Question: I have an iOS app that I have enabled Catalyst for. One function in the app opens a new window. By default, this window opens very large but I need a way to make it smaller by default. I know you can set 'windowScene.sizeRestrictions?.minimumSize' and '.maximumSize', but that then limits the window to my preferred size. I'd like to make it so the window opens a certain size, say '500x800' by default, but can be expanded by the user to whatever they want.
I have tried 'window?.frame = CGRect(origin: .zero, size: CGSize(width: 500, height: 800))' in the 'SceneDelegate', but it has no effect.
Visual example:

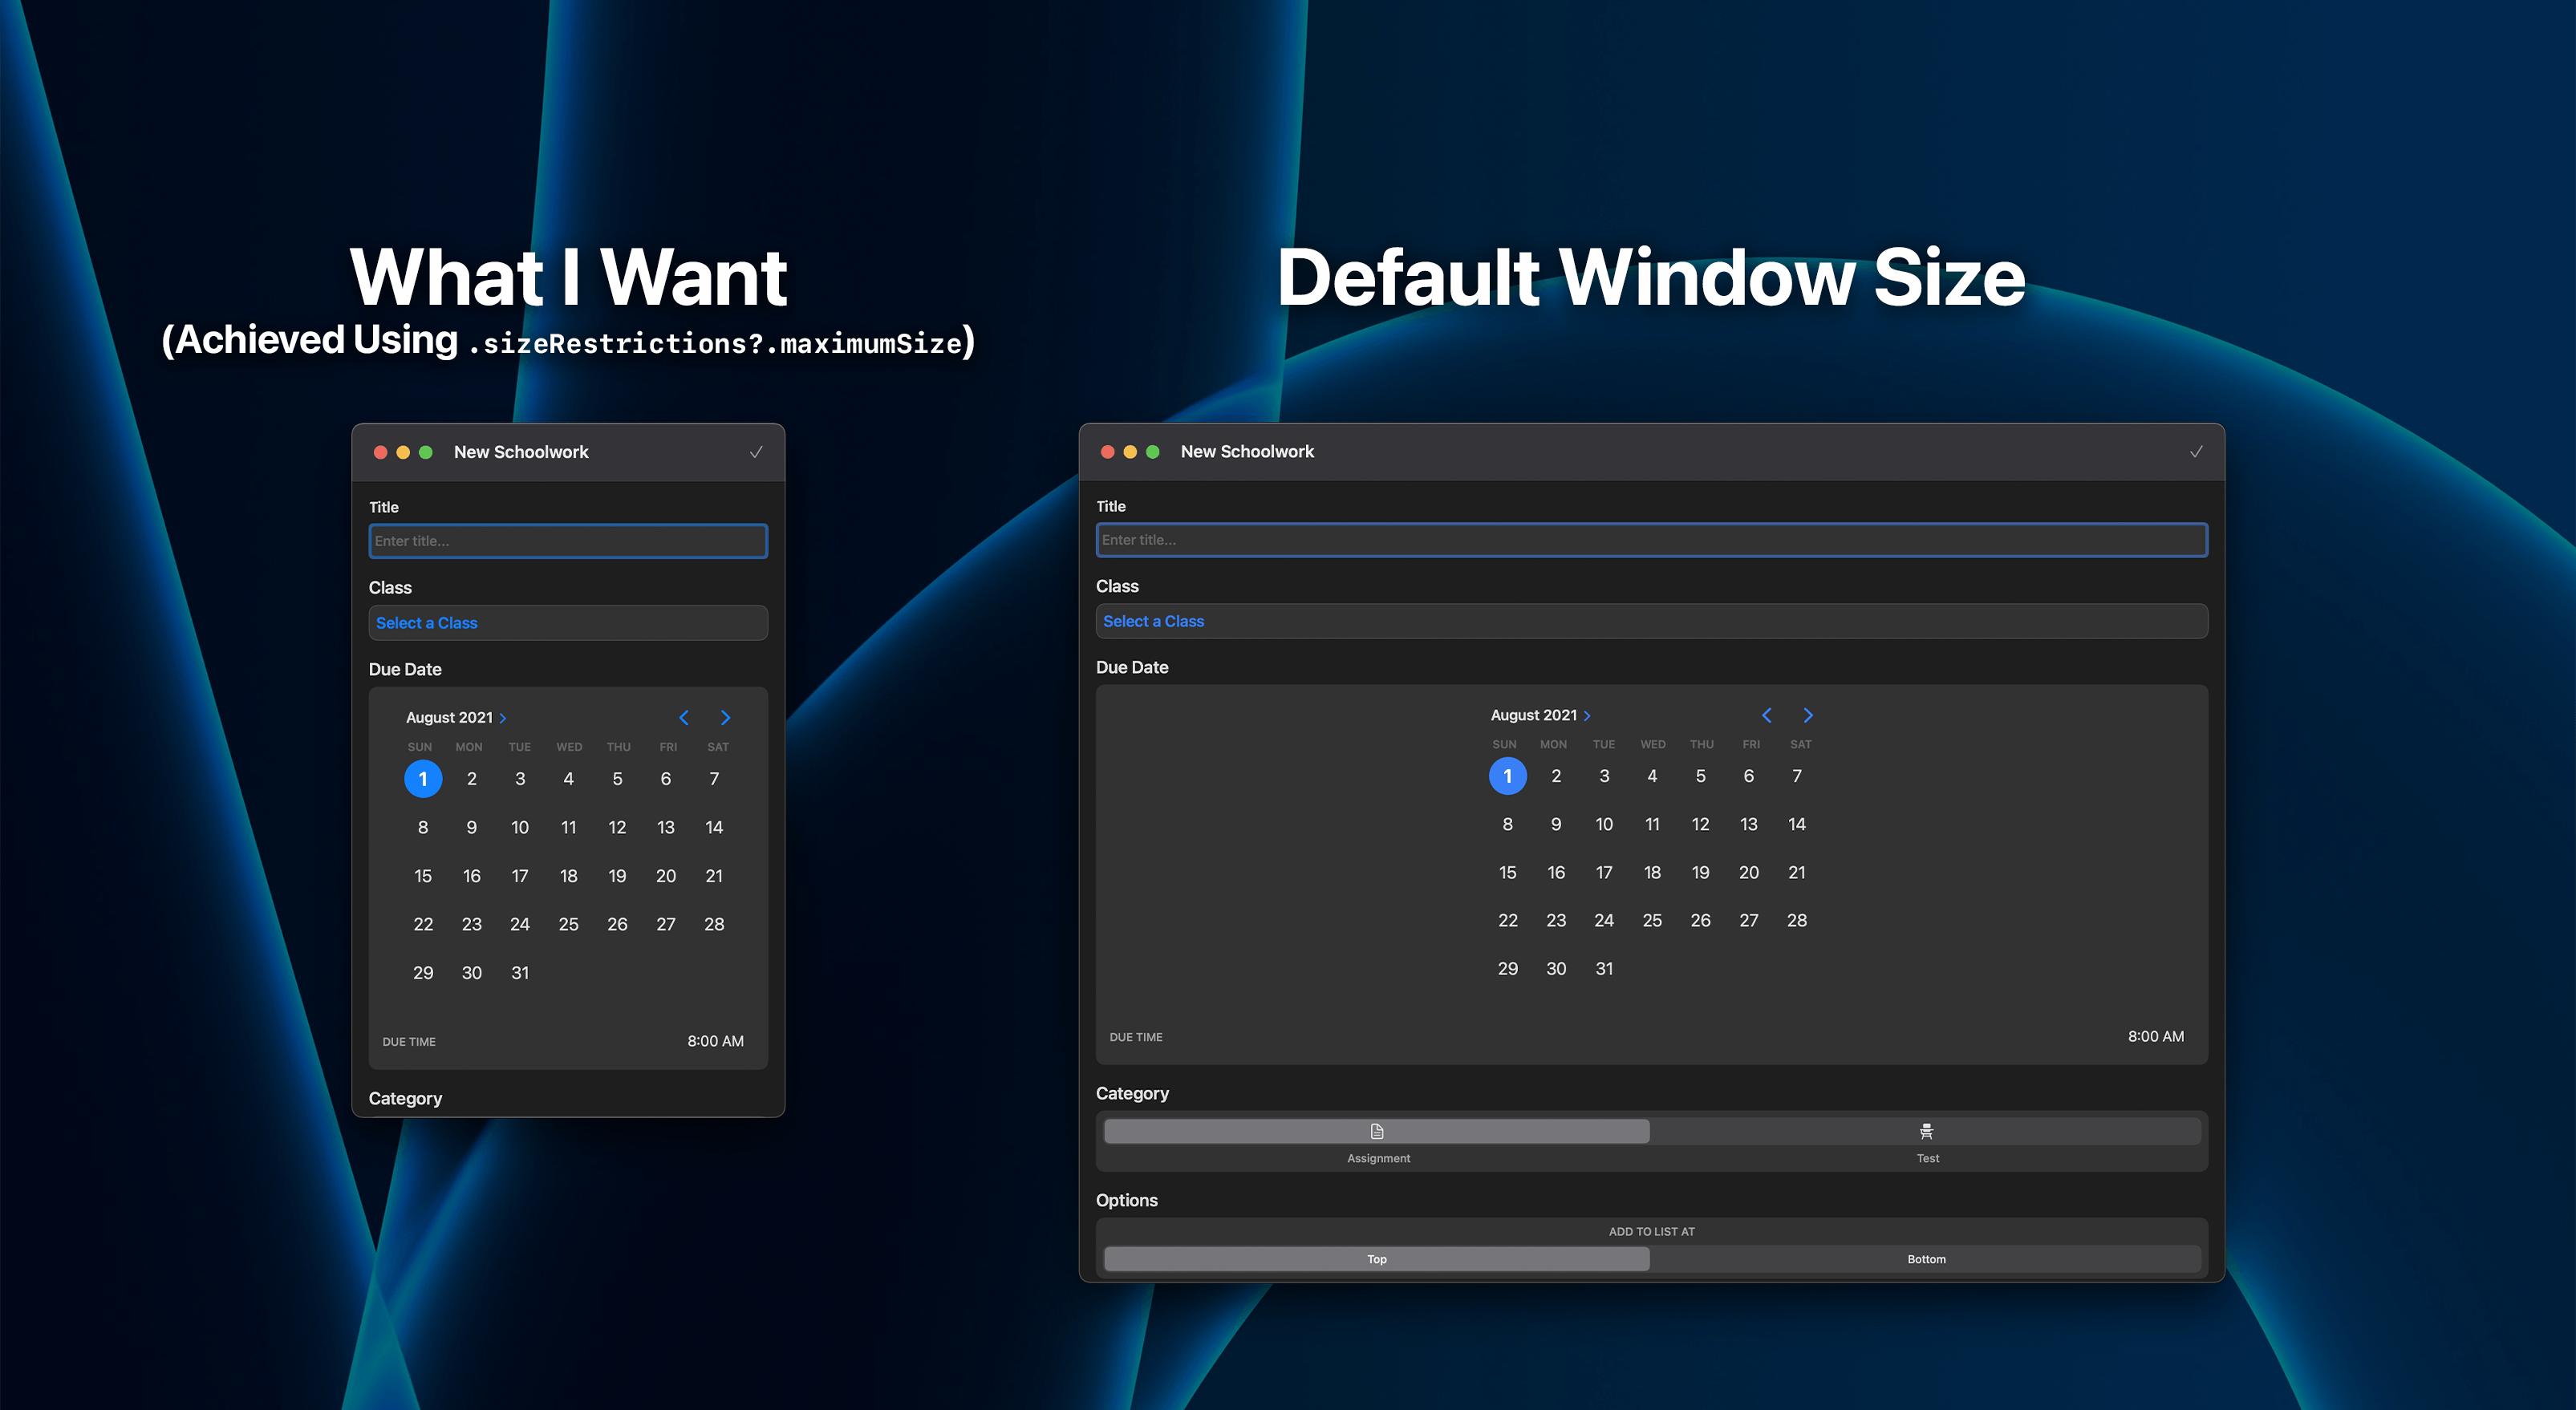
Answer: Figured it out, so I'll help anyone with this issue in the future. Set your '.maximumSize' as your preferred size. Then after setting the window, use 'DispatchQueue.main.asyncAfter(deadline: .now() + 0.1) {' to set the '.maximumSize' again, but this time what you want to be the actual maximum window size.
My full code:
'''
func scene(_ scene: UIScene, willConnectTo session: UISceneSession, options connectionOptions: UIScene.ConnectionOptions) {
guard let windowScene = (scene as? UIWindowScene) else { return }
#if targetEnvironment(macCatalyst)
let toolbarDelegate = NewSchoolworkToolbar()
let toolbar = NSToolbar(identifier: "main")
windowScene.title = "New Schoolwork"
if let titlebar = windowScene.titlebar {
titlebar.toolbar = toolbar
titlebar.toolbarStyle = .unified
titlebar.separatorStyle = .shadow
}
#endif
if let windowScene = scene as? UIWindowScene {
let window = UIWindow(windowScene: windowScene)
let newClassworkView = NewClassworkTableViewController()
windowScene.sizeRestrictions?.minimumSize = CGSize(width: 400, height: 500)
// This will be your "preferred size"
windowScene.sizeRestrictions?.maximumSize = CGSize(width: 500, height: 800)
window.rootViewController = newClassworkView
self.window = window
window.makeKeyAndVisible()
}
DispatchQueue.main.asyncAfter(deadline: .now() + 0.1) {
// This will be your actual size.
windowScene.sizeRestrictions?.maximumSize = CGSize(width: 9000, height: 9000)
}
}
'''